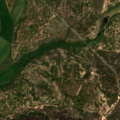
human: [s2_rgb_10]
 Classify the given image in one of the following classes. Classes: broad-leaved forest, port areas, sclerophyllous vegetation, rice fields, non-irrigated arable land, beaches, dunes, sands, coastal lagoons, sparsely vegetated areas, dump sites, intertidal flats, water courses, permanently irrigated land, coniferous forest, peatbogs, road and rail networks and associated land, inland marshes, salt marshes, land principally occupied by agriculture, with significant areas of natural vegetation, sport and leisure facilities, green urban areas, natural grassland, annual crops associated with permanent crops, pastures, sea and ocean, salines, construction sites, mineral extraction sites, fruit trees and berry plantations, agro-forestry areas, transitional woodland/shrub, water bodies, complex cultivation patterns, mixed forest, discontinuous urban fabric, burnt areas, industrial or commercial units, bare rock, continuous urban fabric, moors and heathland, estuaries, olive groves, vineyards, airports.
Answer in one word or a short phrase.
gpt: non-irrigated arable land, agro-forestry areas, broad-leaved forest